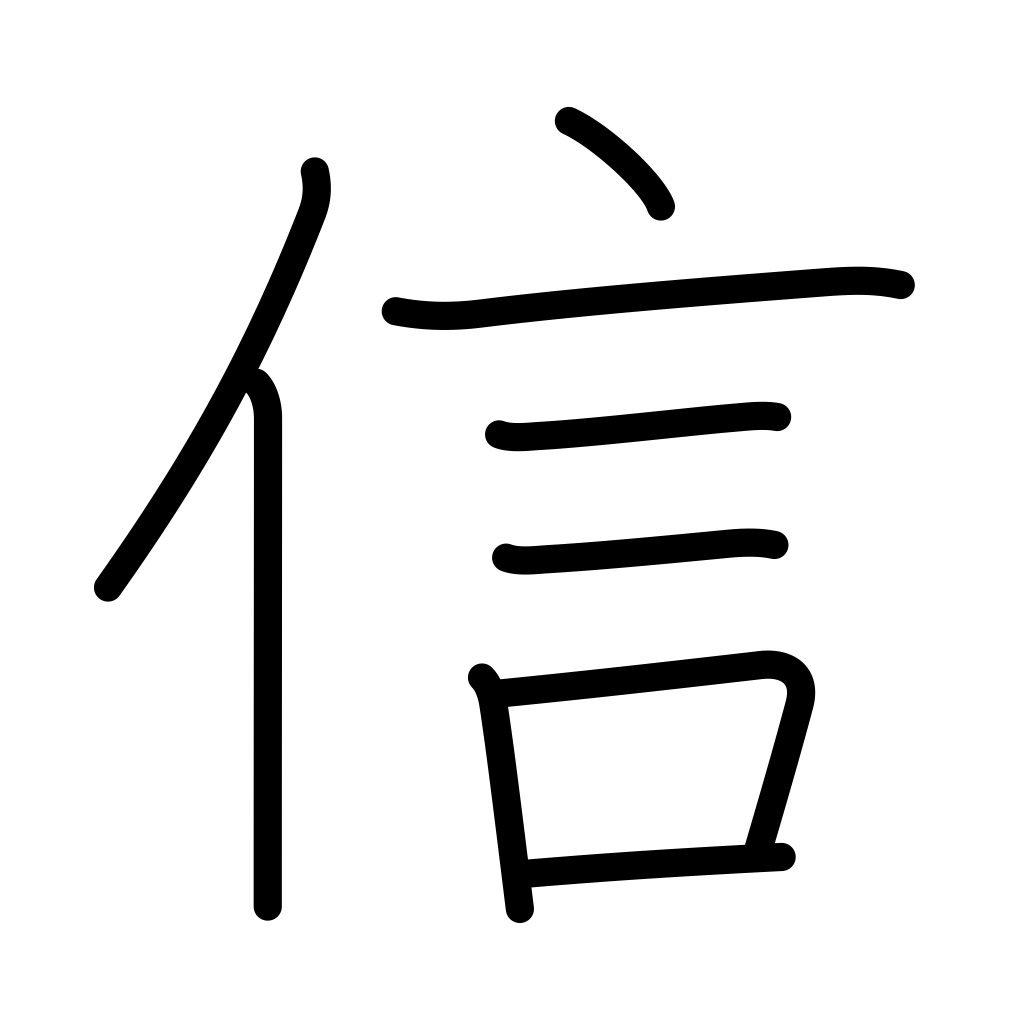
Meaning: faith, truth, fidelity, trust